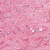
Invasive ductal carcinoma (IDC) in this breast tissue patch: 1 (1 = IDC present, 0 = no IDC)